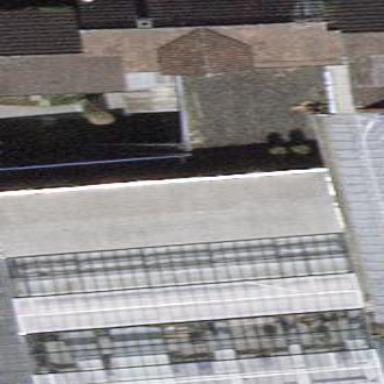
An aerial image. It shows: Greenhouse.